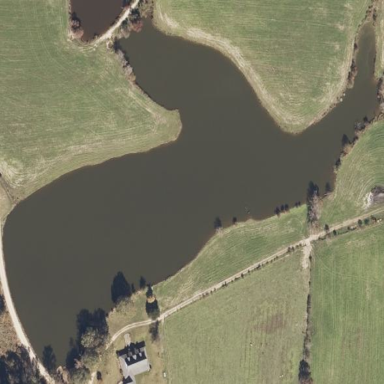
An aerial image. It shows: Lake with natural water.